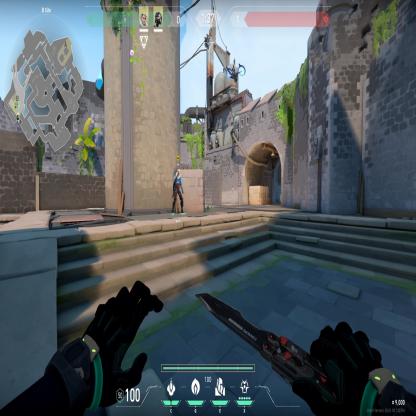
Label: teammate